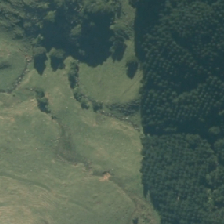
Land cover: high_producing_grassland